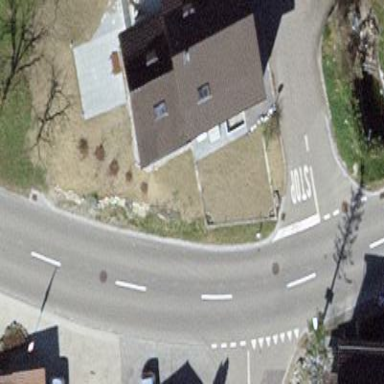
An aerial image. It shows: Simple house.